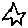
Label: star